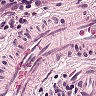
Metastatic tissue present: no